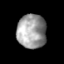
Tissue: skin
Cell type: Fibroblasts
Senescence score: 0.8438
Nuclear area (px): 967
Mean DAPI intensity: 157.24